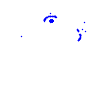
Particle: kaon